Field crop: tomato
Growth stage: 1
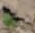
Species: solanum